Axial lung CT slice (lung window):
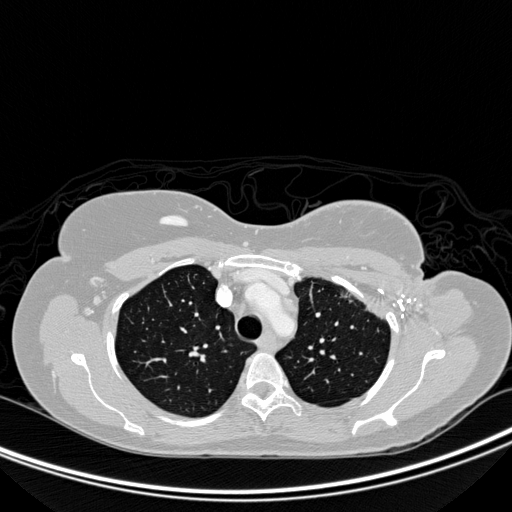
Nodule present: no